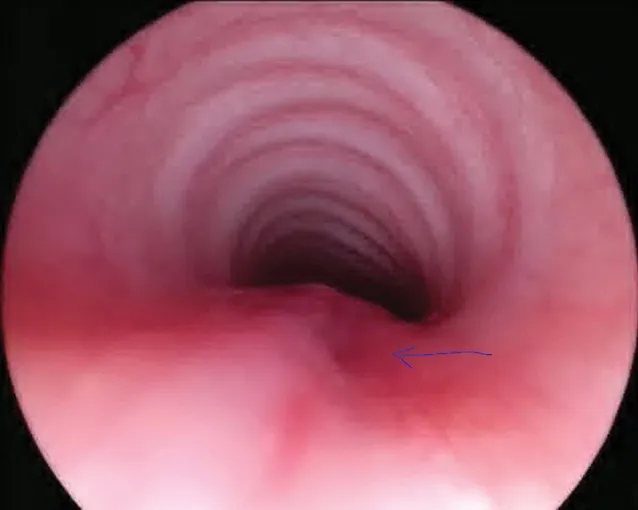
Preoperative bronchoscopy prior to the second surgical procedure showed only a small dimple in the proximal trachea (pointed out by the arrow), without a clear lumen of a fistula.
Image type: endoscopy (airway_endoscopy)